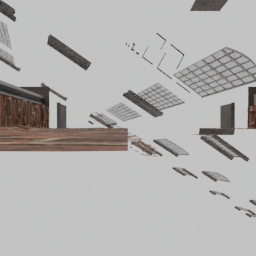
Label: architecture